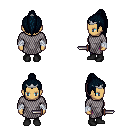
a pixel art fantasy rpg character, female body template, human, tanned skin, chain mail, magenta pants, raven long topknot hairstyle, silver tiara, white cloth bandages, black shoes, dagger, four views (front, back, left, right), 2x2 character sprite sheet, small pixel art, hard edges, no anti-aliasing